Field crop: tomato
Growth stage: 1
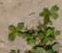
Species: portulaca